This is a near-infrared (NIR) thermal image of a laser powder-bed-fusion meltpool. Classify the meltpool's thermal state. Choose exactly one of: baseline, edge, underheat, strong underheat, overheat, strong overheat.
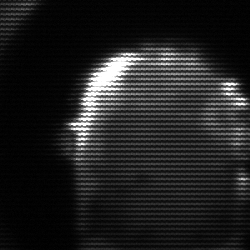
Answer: baseline